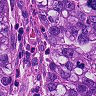
Metastatic tissue present: yes